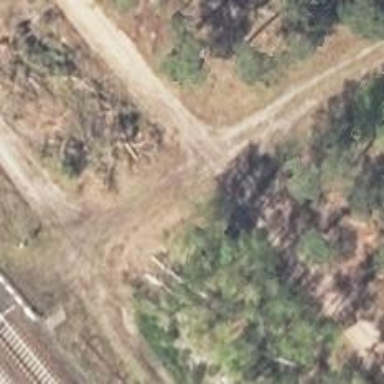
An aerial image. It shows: Track with grade 2 tracktype.